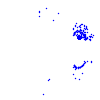
Particle: electron